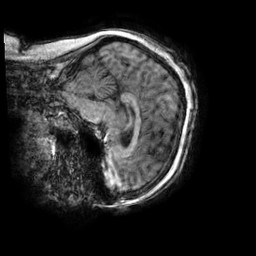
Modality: T1w
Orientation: sagittal
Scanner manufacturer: ge
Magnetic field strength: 3 T
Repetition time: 0.008772 s
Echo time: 0.003796 s